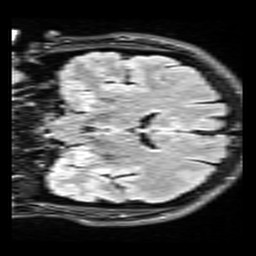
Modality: FLAIR
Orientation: coronal
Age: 33
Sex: male
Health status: healthy
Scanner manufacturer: siemens
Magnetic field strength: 3 T
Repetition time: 9 s
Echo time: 0.088 s